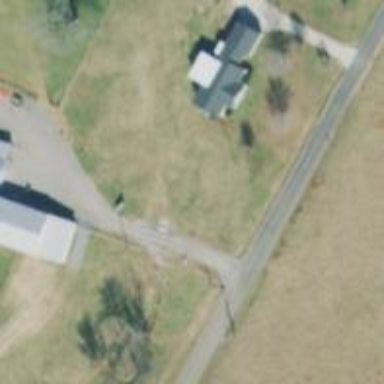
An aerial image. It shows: Driveway.